Question: Which structure should be used to create the following member profile unit in bootstrap.
- - -

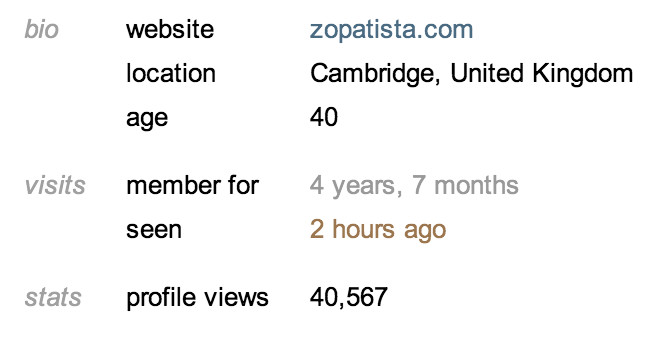
Answer: I think table style better and easy to use and its same structure in bootstrap also.